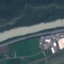
Land use / land cover class: River